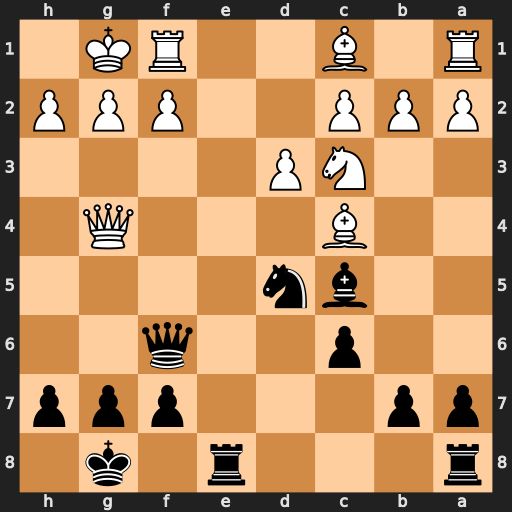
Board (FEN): r3r1k1/pp3ppp/2p2q2/2bn4/2B3Q1/2NP4/PPP2PPP/R1B2RK1
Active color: b
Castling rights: -
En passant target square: -
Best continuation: Qxf2+ Rxf2 Re1#